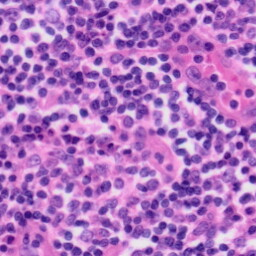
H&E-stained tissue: Tonsil